Question: I have a div containing 2 paragraphs. I want the paragraphs to be aligned to the bottom right of the div. I was able to align the paragrams using 'text-align: right', but I am struggling with trying to get the paragrams to align to the bottom of the div.
The markup is quite simple:
'''
<div>
<p>content 1</p>
<p>content 2</p>
</div>
'''
CSS:
'''
div{
border: 1px red solid;
height: 100px;
}
p{
text-align: right;
}
'''
I tried using 'position:absolute' on the paragrams and setting 'bottom: 0', but this makes the paragraphs overlap each other due to the absolute positioning.
The div does not span the whole page, so the paragraph text should be contrained within the div.
Is there a way to achieve the effect such that the content "grows from the bottom"?
The effect I want is like this (photoshopped):

And a fiddle of the above: <URL>
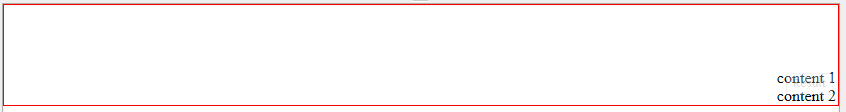
Answer: HTML
'''
<div class="box">
<div class="content">
<p>content 1</p>
<p>content 2</p>
</div>
</div>
'''
CSS
'''
.box {
border: 1px red solid;
height: 100px;
position: relative;
}
.content {
position: absolute;
bottom: 0;
right: 0;
}
'''
Will place the content in the bottom right hand corner of the div. You can see the result at <URL>.